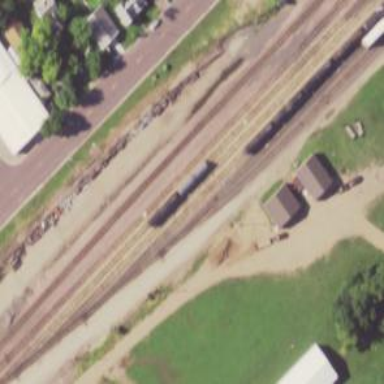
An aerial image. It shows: Railway siding for service.